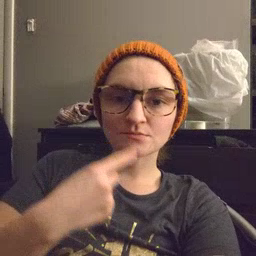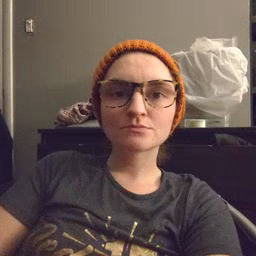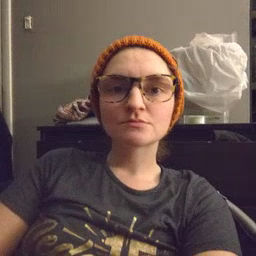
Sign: mouth